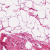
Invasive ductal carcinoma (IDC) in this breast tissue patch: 0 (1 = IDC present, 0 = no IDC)